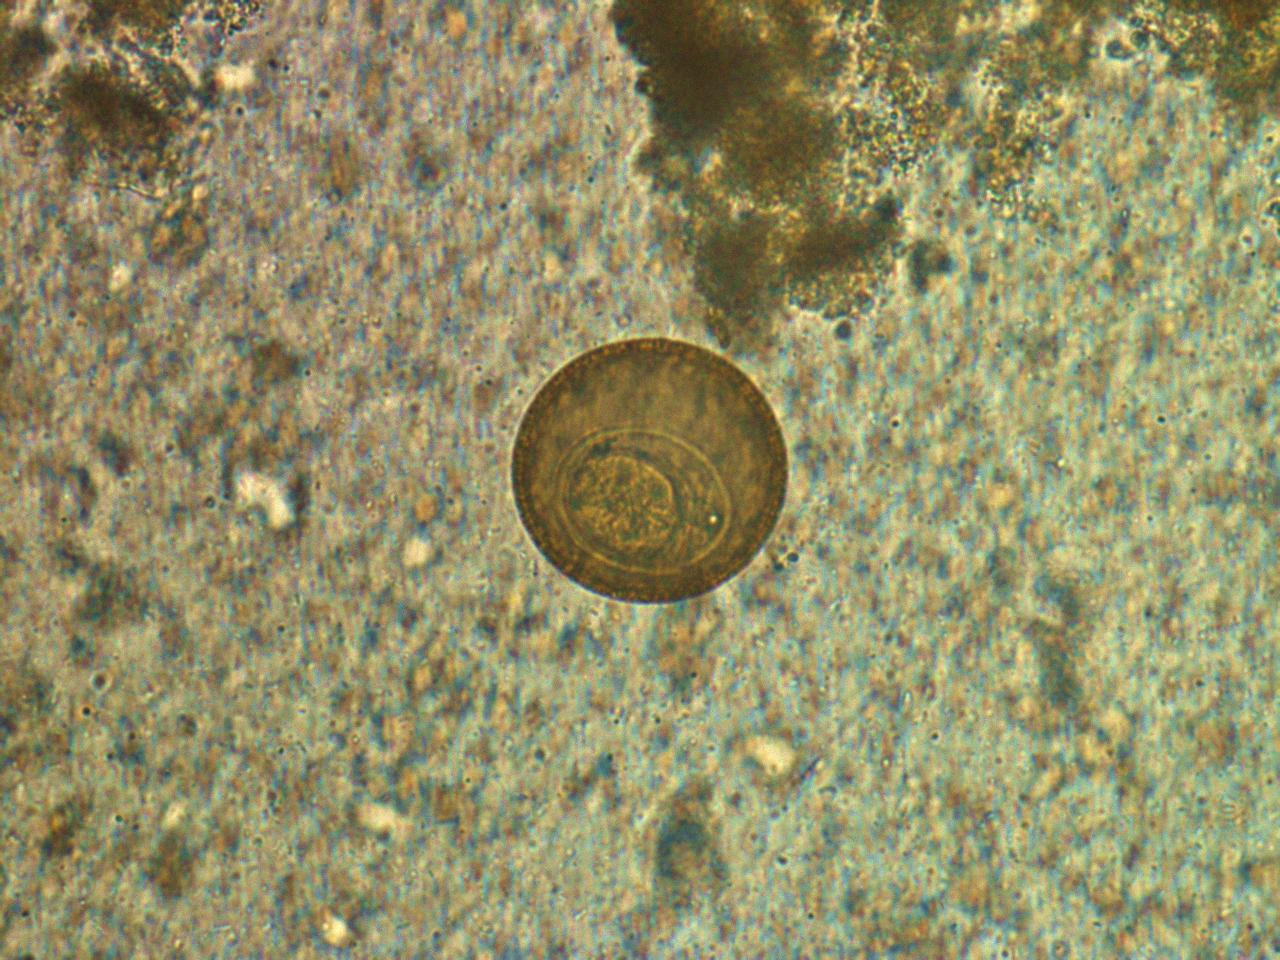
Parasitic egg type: Hymenolepis diminuta